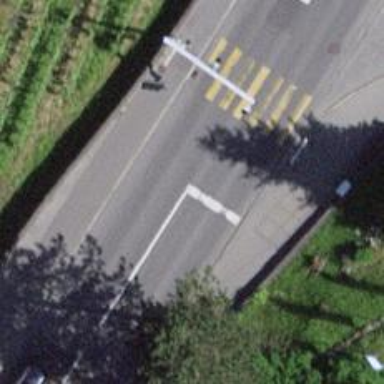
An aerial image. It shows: Road with traffic signals.